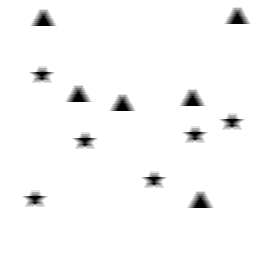
Squares: 0
Triangles: 6
Stars: 6
Total shapes: 12